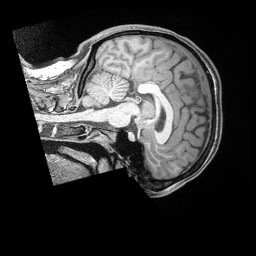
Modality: T1w
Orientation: sagittal
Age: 36
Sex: female
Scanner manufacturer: siemens
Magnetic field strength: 3 T
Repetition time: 2 s
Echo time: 0.00211 s